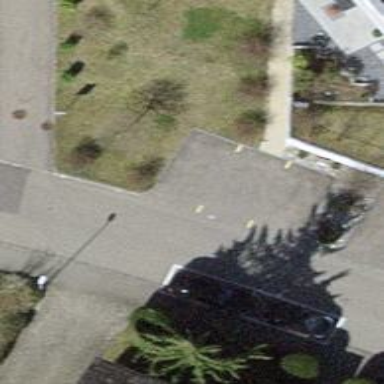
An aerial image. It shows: Parking area with surface.